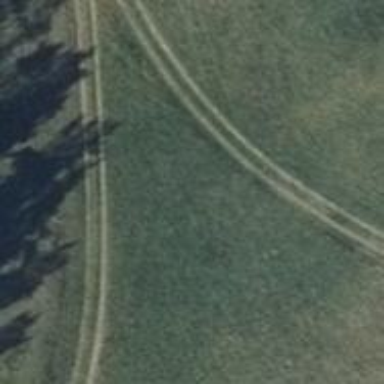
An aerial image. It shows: Track with grass surface categorized as grade4 tracktype.